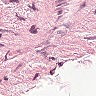
Metastatic tissue present: no